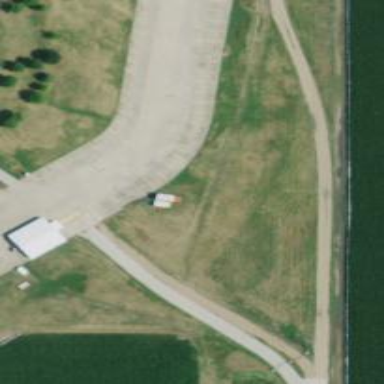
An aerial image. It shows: Raceway for motor sports.